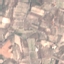
Land use / land cover: PermanentCrop